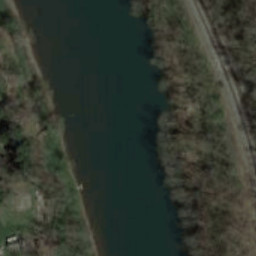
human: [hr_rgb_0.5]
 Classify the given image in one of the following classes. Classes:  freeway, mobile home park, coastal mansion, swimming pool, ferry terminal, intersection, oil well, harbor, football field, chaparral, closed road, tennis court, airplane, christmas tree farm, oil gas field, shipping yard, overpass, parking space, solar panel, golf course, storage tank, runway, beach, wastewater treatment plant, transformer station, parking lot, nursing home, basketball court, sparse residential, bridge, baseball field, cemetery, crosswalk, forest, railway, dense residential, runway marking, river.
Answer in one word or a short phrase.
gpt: river